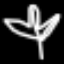
Label: leaf